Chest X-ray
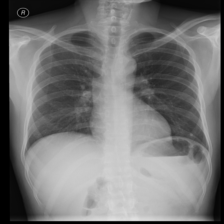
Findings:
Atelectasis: negative
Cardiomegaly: negative
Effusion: negative
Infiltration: negative
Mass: negative
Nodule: negative
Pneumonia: negative
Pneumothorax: negative
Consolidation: negative
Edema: negative
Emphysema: negative
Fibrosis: negative
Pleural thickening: negative
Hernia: negative